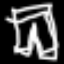
Label: pants